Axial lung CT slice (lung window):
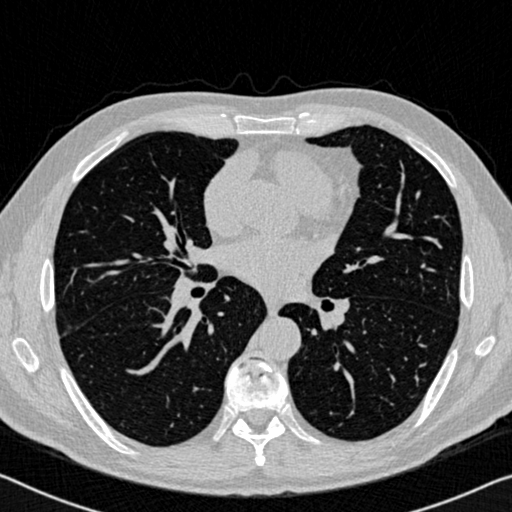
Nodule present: no